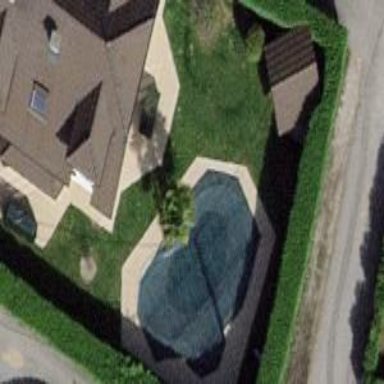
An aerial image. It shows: Swimming pool located in leisure land.